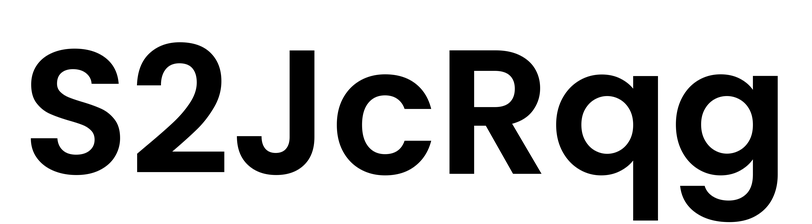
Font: Poppins-SemiBold